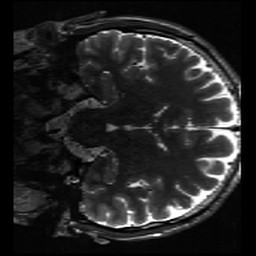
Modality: inplaneT2
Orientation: coronal